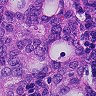
Metastatic tissue present: yes